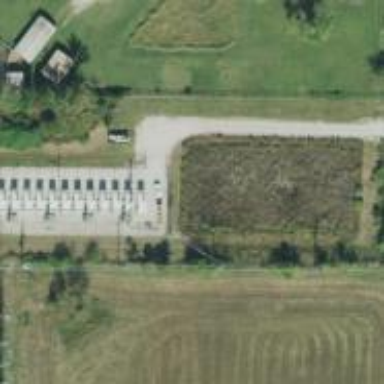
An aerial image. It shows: Generator is pictured.